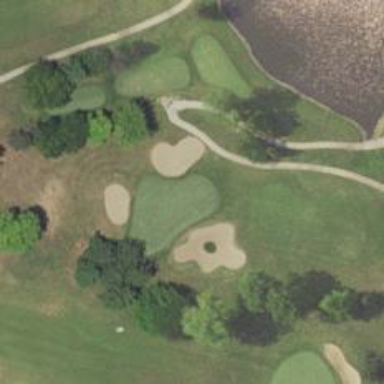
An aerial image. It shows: View of golf hole.